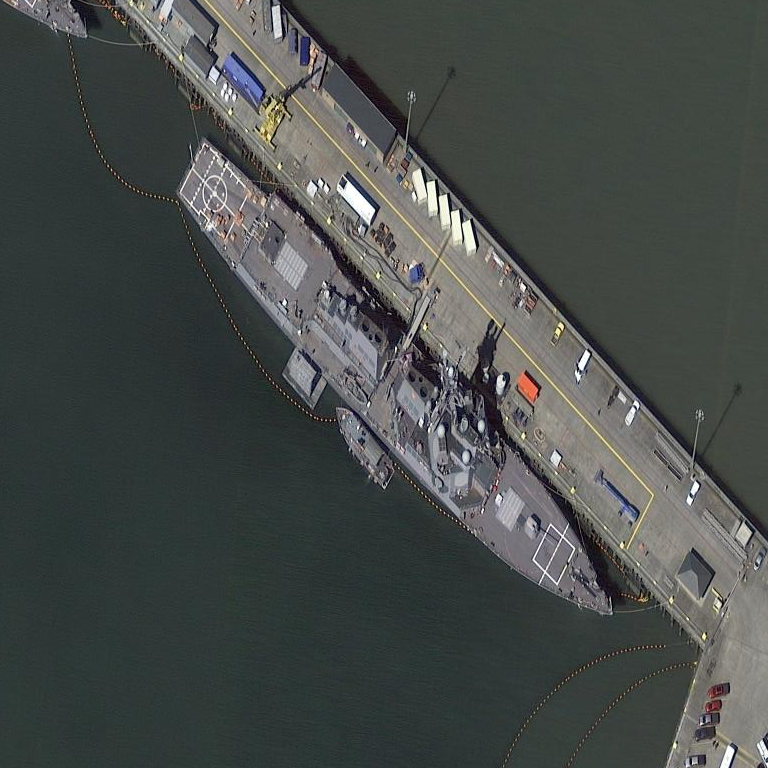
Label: destroyer